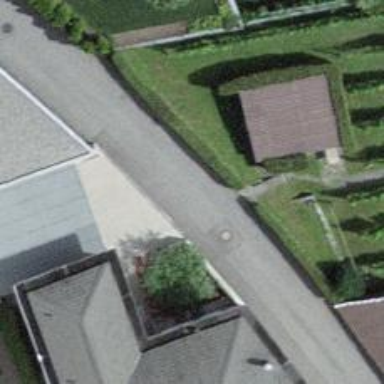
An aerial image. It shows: Smooth asphalt road in residential area.